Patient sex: M
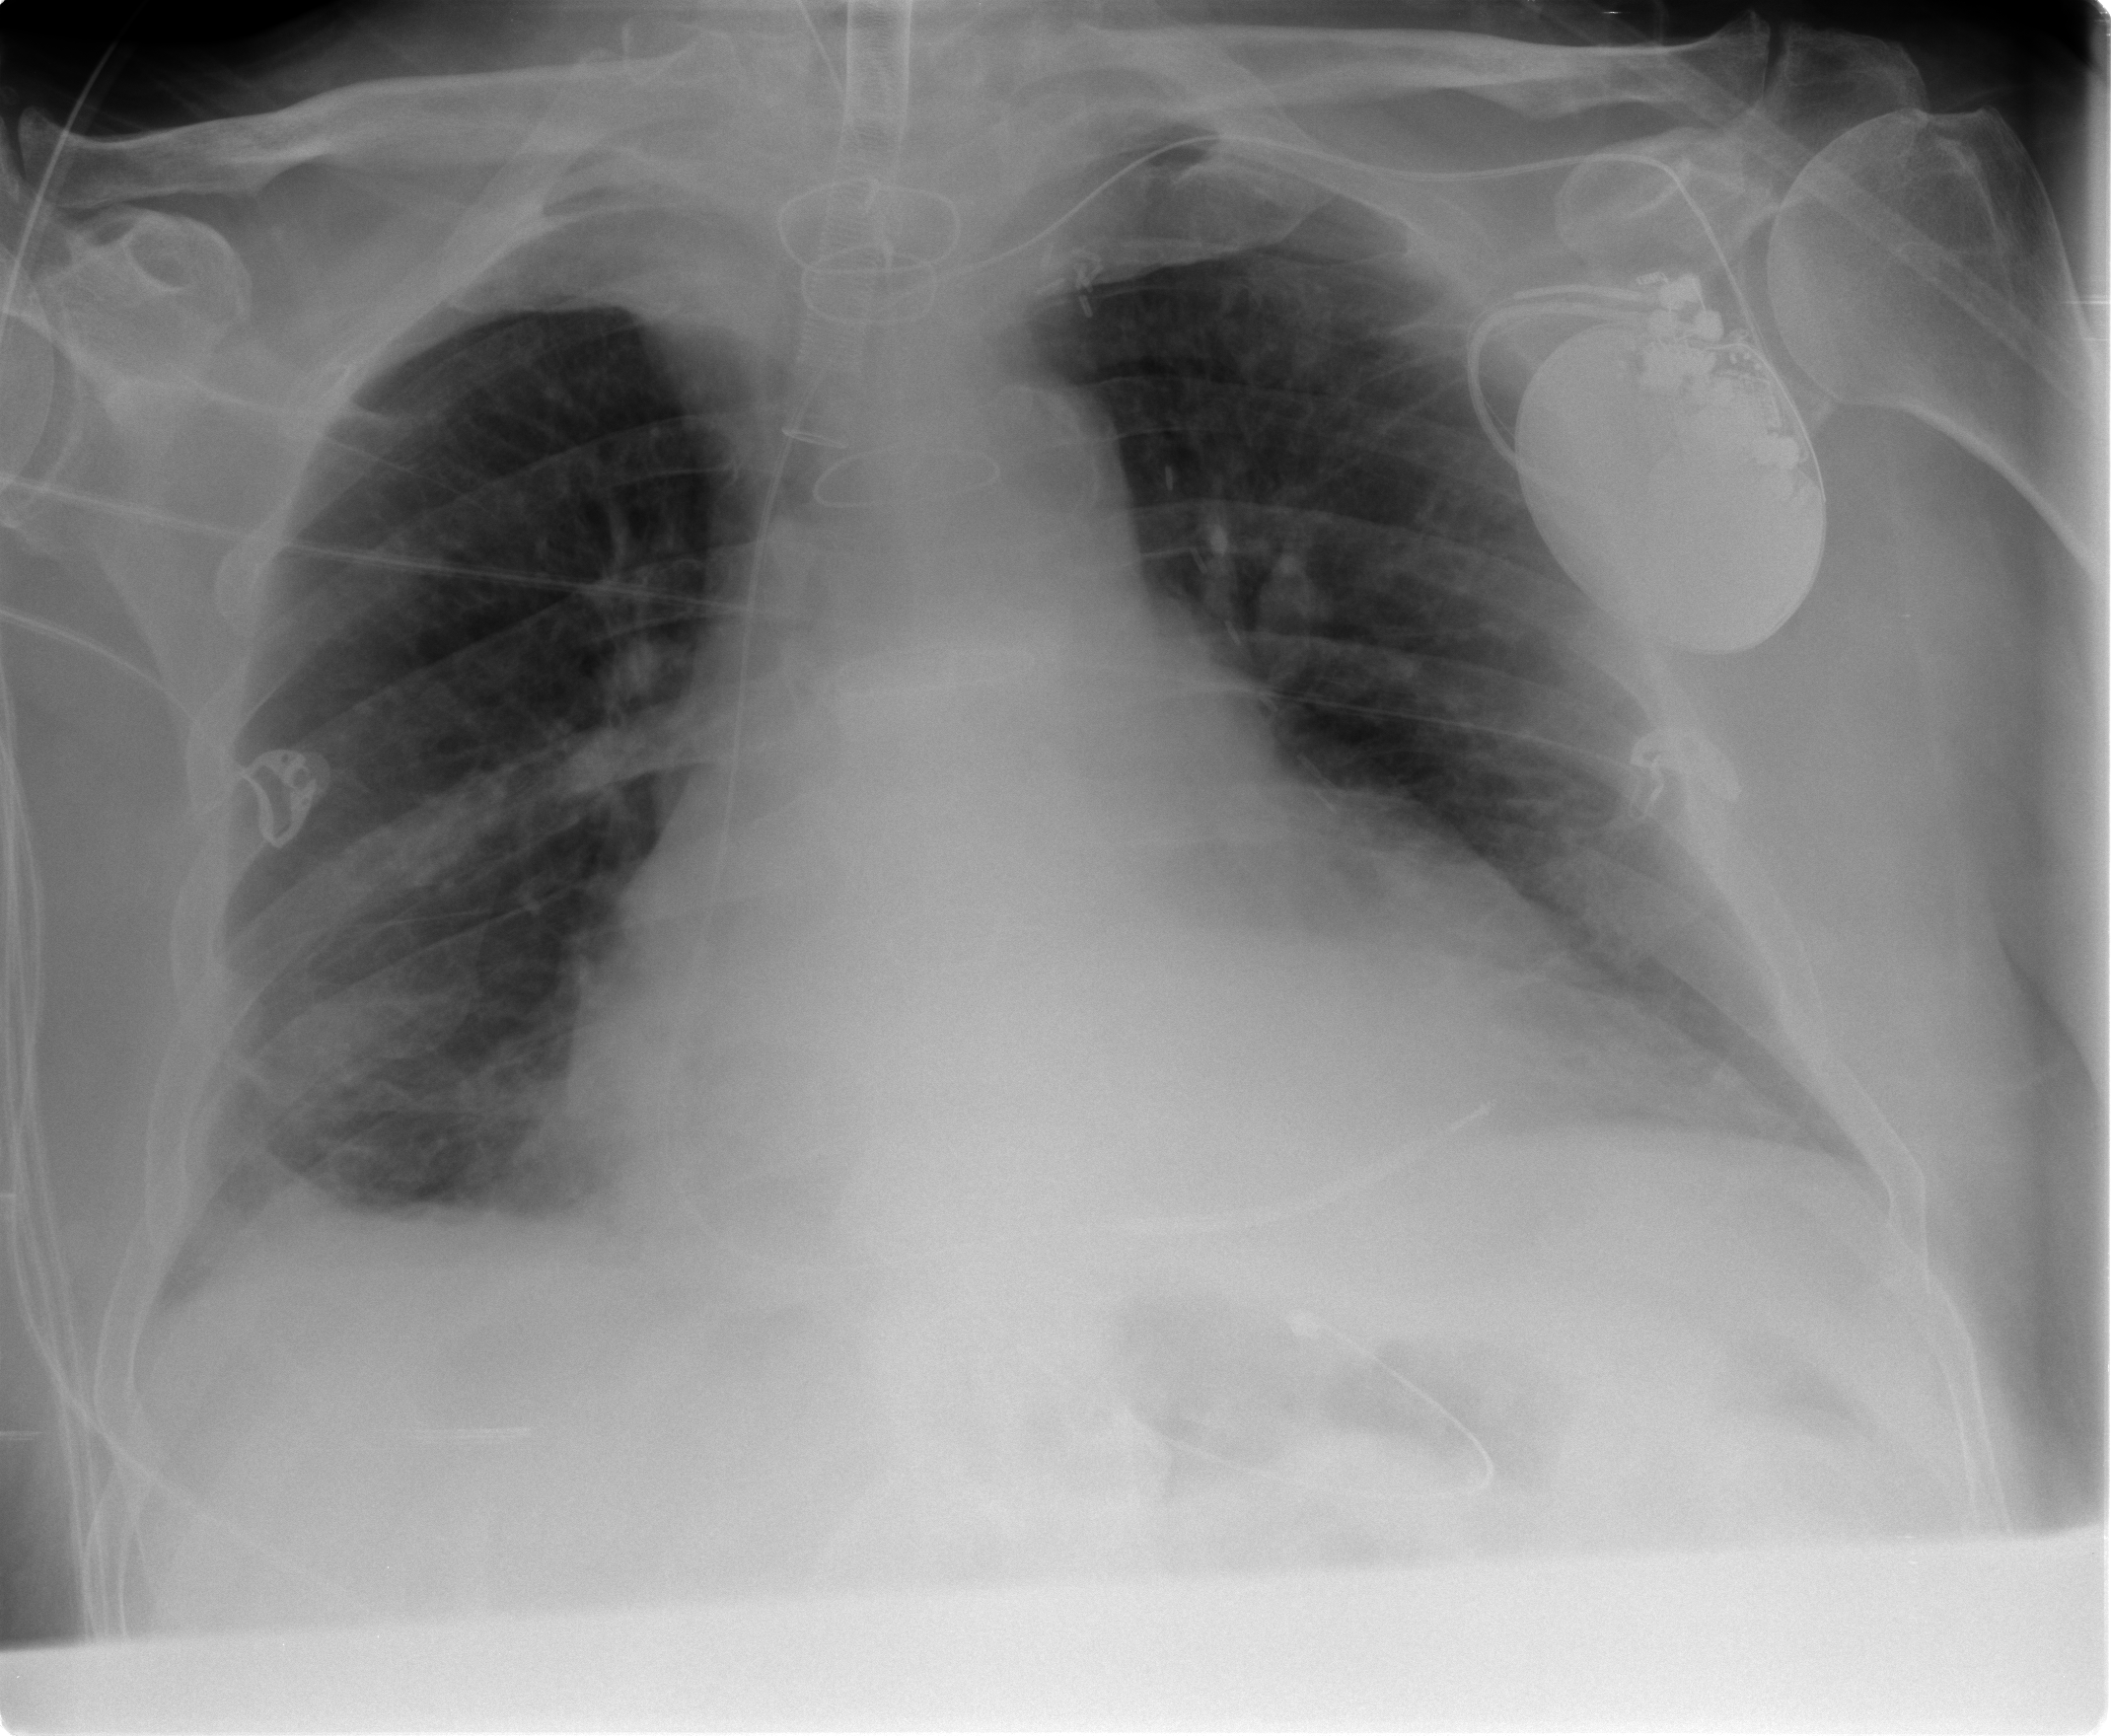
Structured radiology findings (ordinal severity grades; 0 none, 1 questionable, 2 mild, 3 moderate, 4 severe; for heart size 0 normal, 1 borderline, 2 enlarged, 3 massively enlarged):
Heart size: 2
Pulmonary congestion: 1
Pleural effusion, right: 2
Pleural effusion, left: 2
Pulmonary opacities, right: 0
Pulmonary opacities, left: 0
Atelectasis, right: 2
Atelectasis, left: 2